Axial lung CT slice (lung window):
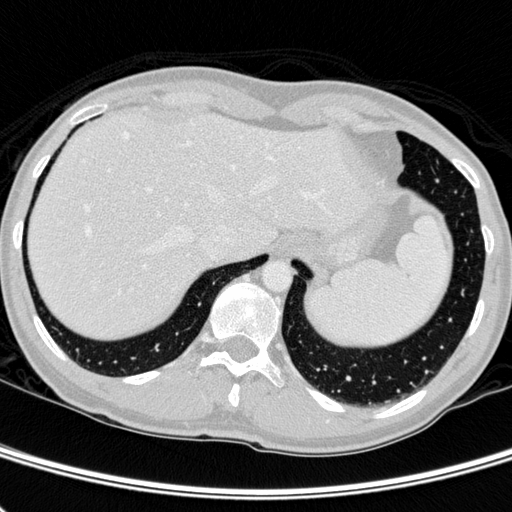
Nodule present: no